Field crop: maize
Growth stage: 2
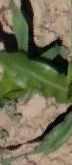
Species: maize